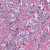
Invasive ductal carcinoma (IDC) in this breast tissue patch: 1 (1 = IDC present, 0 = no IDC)